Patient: sex M, age 63
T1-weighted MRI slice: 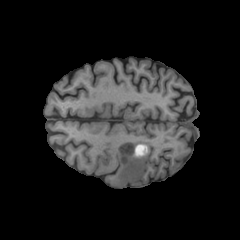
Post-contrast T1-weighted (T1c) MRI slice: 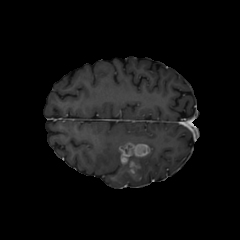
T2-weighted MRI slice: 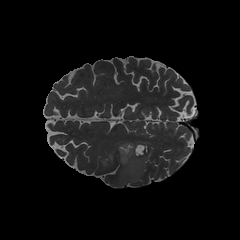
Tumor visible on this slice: yes
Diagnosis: Glioblastoma, IDH-wildtype
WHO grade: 4